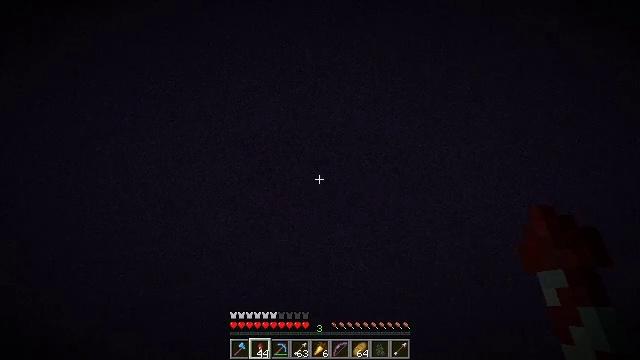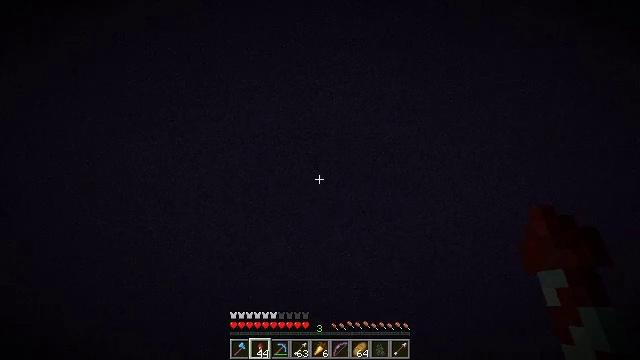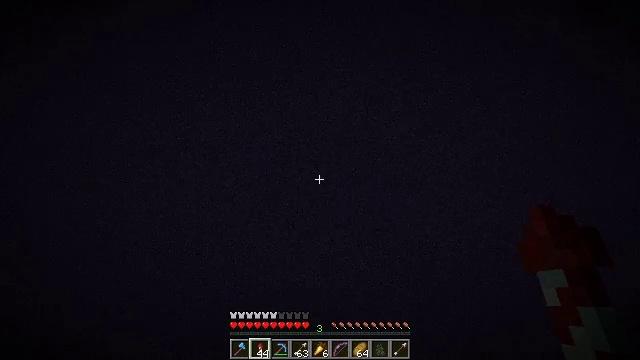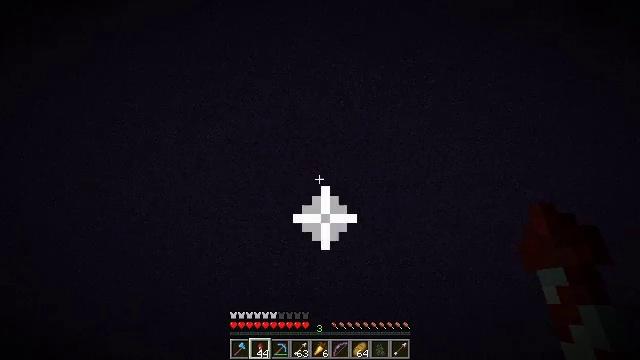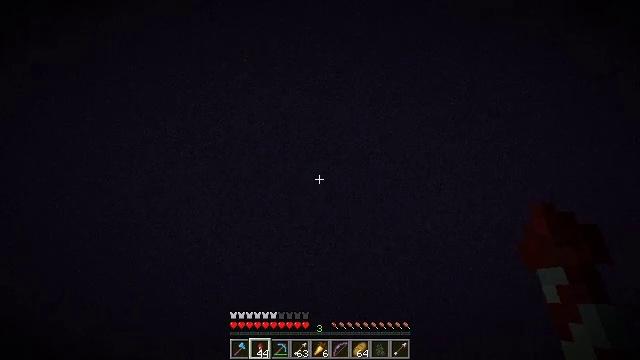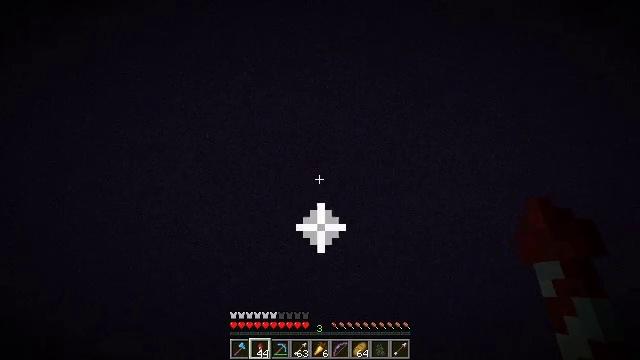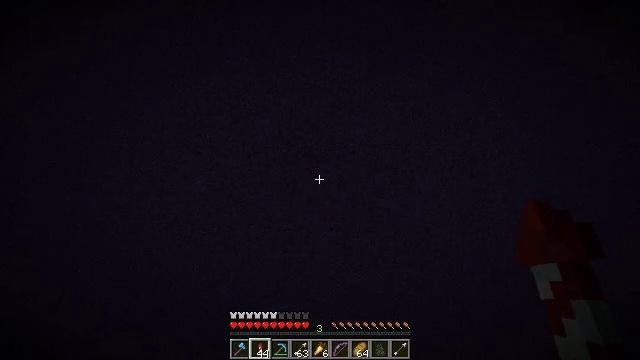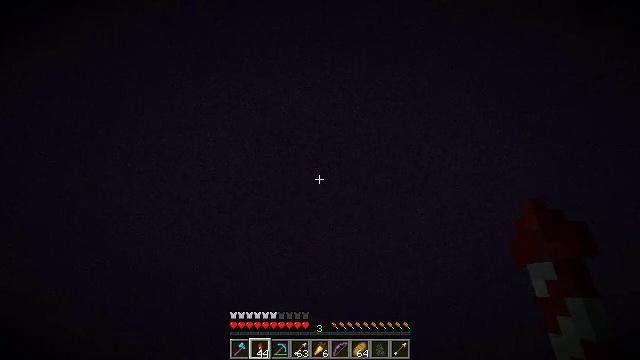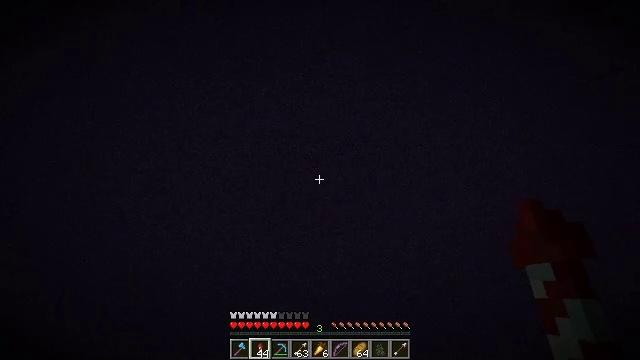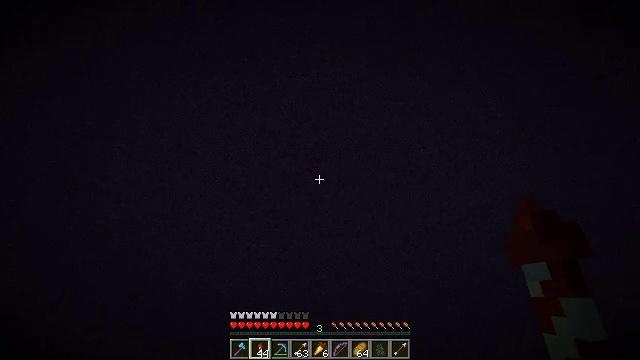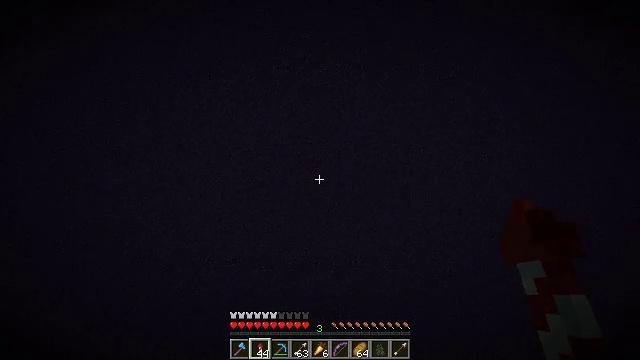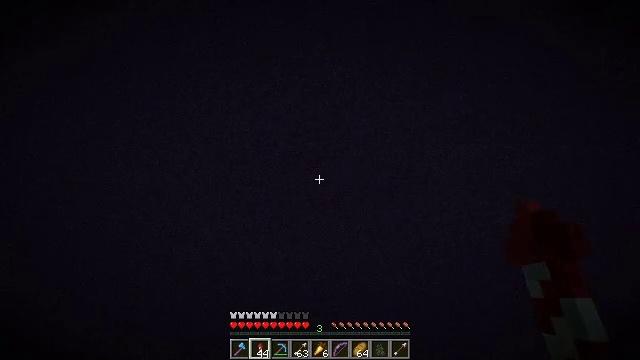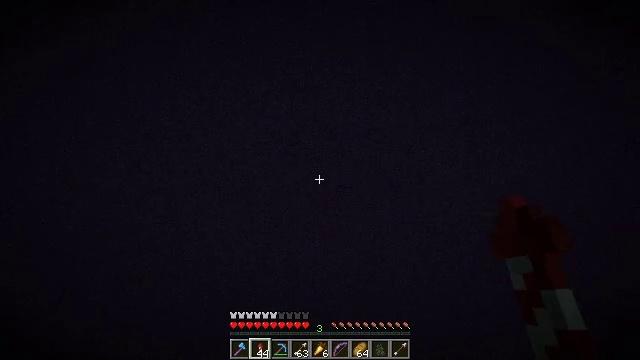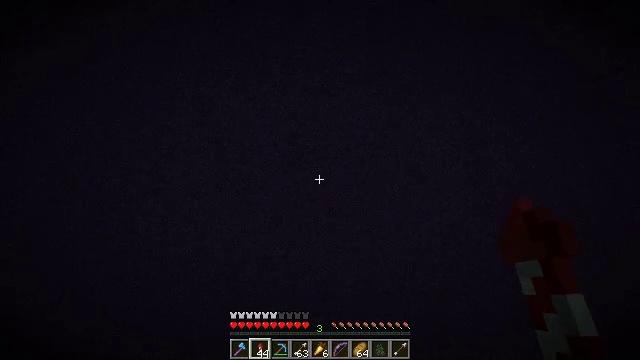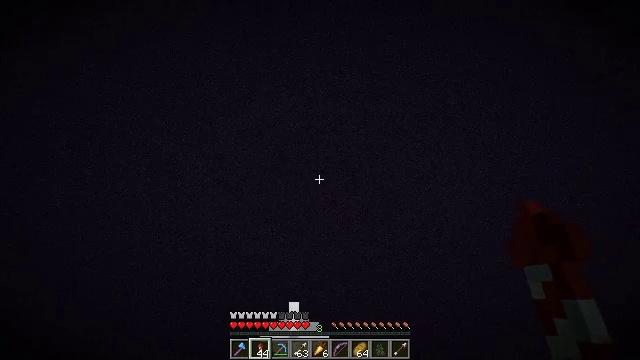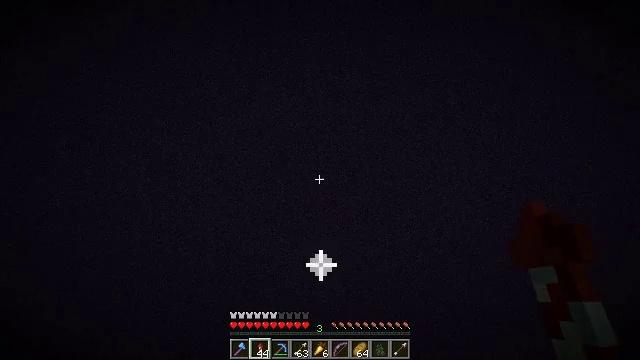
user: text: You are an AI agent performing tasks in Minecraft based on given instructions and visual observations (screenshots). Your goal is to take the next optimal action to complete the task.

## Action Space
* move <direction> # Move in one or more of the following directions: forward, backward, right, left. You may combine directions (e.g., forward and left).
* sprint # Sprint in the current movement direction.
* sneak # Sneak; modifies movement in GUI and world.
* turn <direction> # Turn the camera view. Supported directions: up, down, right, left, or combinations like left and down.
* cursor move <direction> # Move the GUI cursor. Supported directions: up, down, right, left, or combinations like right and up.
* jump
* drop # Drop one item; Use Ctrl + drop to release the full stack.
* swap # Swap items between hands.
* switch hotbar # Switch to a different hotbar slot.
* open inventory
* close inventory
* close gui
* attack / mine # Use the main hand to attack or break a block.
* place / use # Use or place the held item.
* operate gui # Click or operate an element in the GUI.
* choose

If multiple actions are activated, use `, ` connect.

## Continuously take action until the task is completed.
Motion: motion action
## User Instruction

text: Drop a firework rocket.
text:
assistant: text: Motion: move forward, sprint, jump
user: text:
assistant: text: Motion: move forward, sprint, turn down, jump
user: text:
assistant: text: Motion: move forward, sprint, turn down, jump
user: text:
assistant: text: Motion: move forward, sprint, turn left and down, jump
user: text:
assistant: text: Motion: move forward, sprint, turn right and down, jump
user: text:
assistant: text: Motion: move forward, sprint, turn right and down, jump
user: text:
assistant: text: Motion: move forward, sprint, turn right and down, jump
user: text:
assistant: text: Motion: move forward, sprint, turn right and down, jump
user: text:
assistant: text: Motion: move forward, sprint, turn right and down, jump
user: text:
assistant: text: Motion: move forward, sprint, turn right and down, jump
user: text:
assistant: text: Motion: move forward, sprint, turn right and down, jump
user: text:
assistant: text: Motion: move forward, sprint, turn right and down, jump
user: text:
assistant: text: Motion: move forward, sprint, turn right and down, jump
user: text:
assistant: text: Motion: move forward, sprint, turn right, jump
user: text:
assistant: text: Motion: move forward, sprint, jump
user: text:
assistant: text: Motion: move forward, sprint, jump
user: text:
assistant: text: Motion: move forward, sprint, jump
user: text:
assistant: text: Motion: move forward, sprint, turn right, jump
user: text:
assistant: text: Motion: move forward, sprint, turn right and down, jump
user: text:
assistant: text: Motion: move forward, sprint, turn right and down, jump
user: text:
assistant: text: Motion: move forward, sprint, turn right and down, jump
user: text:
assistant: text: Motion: move forward, sprint, turn right and down, jump
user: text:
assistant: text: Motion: move forward, sprint, turn down, jump
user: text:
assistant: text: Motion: move forward, sprint, jump
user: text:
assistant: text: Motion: move forward, sprint, jump
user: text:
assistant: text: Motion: move forward, sprint, turn right, jump
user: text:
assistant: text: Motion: move forward, sprint, turn right and down, jump
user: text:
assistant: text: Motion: move forward, sprint, turn right and down, jump
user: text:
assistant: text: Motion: move forward, sprint, turn right, jump
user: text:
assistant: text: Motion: move forward, sprint, turn right and up, jump